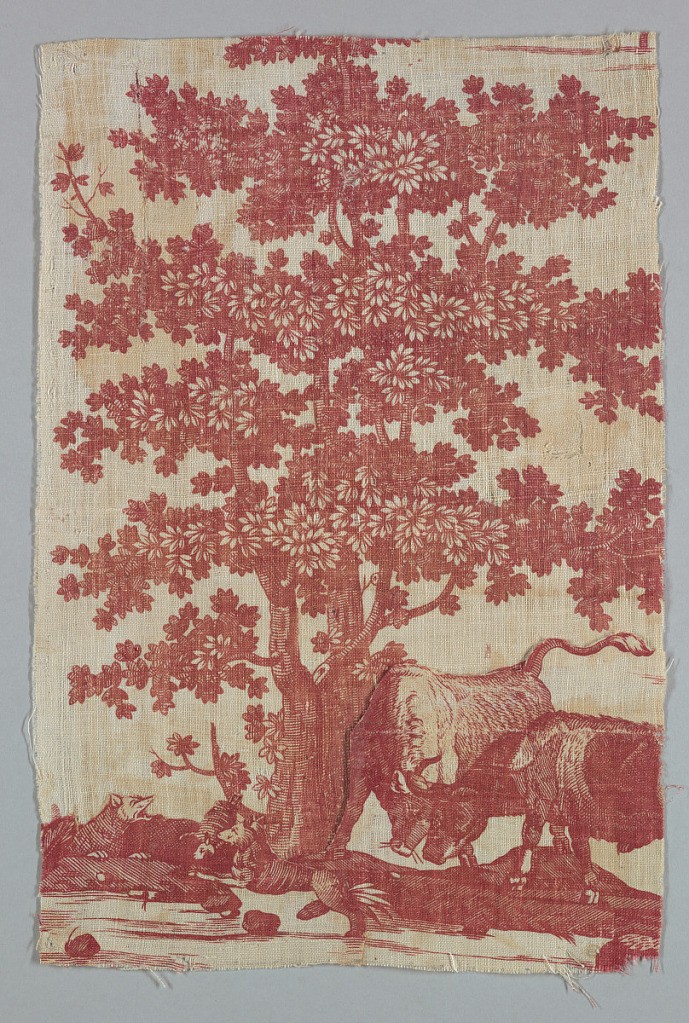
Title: Fragment
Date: late 18th century
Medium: cotton Technique: printed on plain weave
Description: Fragment shows a large leafy tree with two grazing cows beneath it. At left, two barking dogs. In red on white ground.